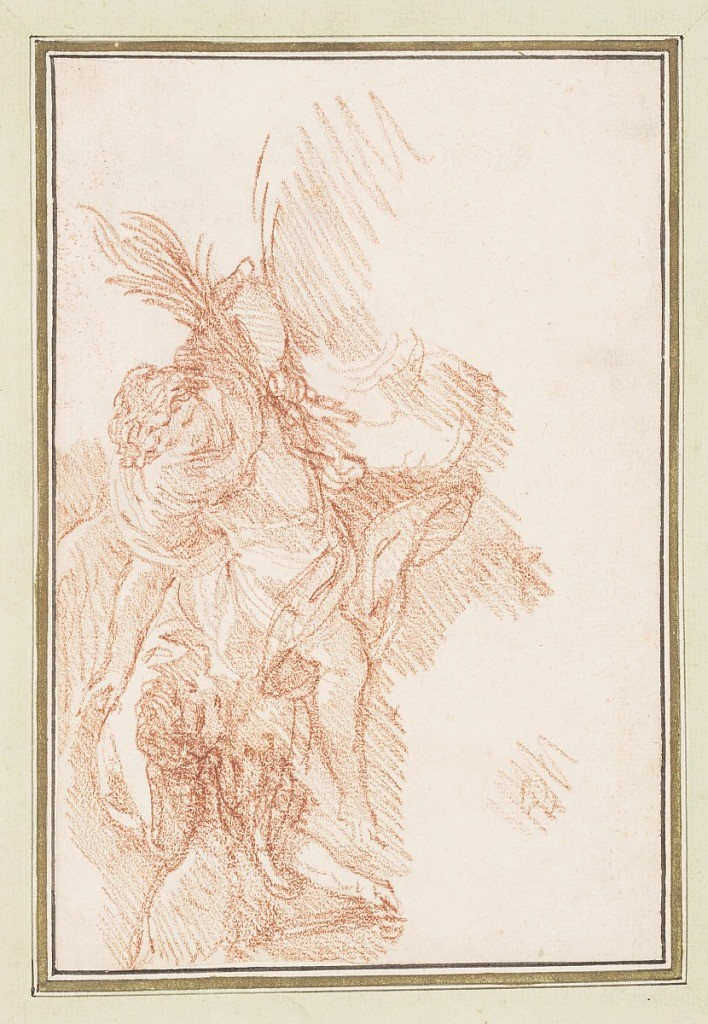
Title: Figure with fronds and putto
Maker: Jean-Robert Ango, French, active in Rome 1759 –1770, d. 1773
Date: ca. 1759–70
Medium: Red chalk on paper
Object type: Drawing
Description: Figure holding fronds accompanied by a putto. They both seem to be floating or flying. The figure holds the fronds in his left hand and extends his right behind him, and looks back toward the putto.